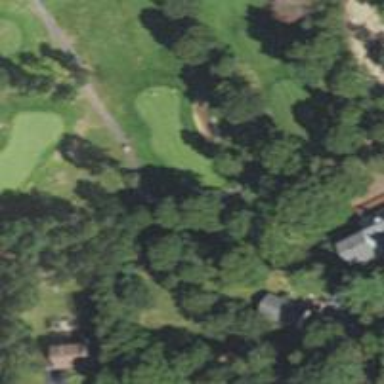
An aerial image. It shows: Pathway for golfing.